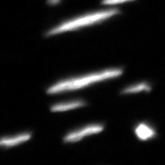
Tissue sample: ovarian
Magnification: 5.0x
Cell type: Ovary cancer cells
Senescence state: senescent